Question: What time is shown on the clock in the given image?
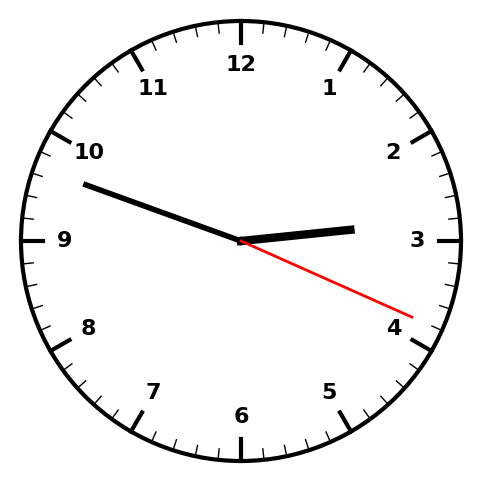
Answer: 02:48:19